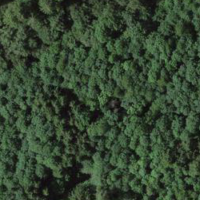
EUNIS habitat code: 41
Species observed at this site:
Prunus padus